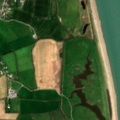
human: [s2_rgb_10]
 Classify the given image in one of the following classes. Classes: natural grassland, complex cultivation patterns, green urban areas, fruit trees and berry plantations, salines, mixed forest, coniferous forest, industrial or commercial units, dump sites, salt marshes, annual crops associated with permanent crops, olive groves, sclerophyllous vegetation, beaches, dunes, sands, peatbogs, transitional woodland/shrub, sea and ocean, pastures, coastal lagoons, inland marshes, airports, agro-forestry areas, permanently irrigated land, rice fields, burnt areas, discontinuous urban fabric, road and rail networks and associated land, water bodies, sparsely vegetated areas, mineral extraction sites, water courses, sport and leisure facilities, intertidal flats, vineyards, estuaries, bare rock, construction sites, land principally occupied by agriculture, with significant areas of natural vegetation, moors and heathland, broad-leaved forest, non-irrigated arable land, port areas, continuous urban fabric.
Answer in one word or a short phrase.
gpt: discontinuous urban fabric, non-irrigated arable land, pastures, salt marshes, sea and ocean